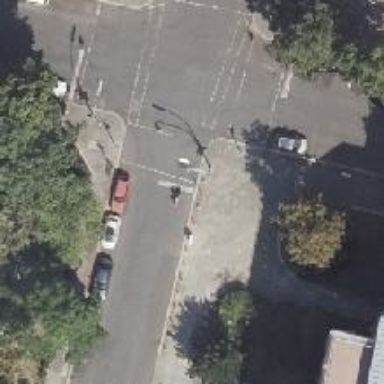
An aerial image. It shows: Road with traffic signals.